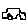
Label: car